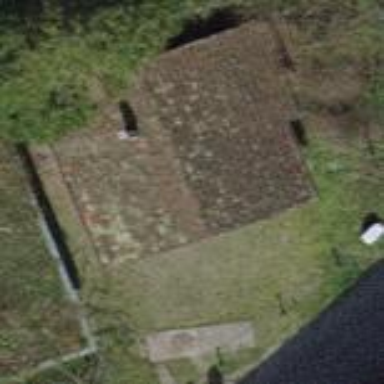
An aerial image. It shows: Brown gabled hut.